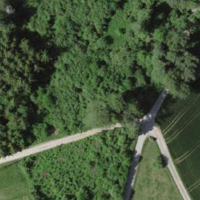
EUNIS habitat code: 44
Species observed at this site:
Fagus sylvatica